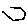
Label: hexagon